Question: I want a bmp image to appear on a single page "selectadditionaltasks" but it appears on all pages. What am I doing wrong?
'''
procedure LogoOnClick(Sender: TObject);
var ResCode: Integer;
begin
end;
procedure LogoWizard();
var
BtnPanel: TPanel;
BtnImage: TBitmapImage;
begin
ExtractTemporaryFile('Logo.bmp')
BtnPanel:=TPanel.Create(WizardForm)
with BtnPanel do begin
Left:=40
Top:=250
Width:=455
Height:=42
Cursor:=crHand
OnClick:=@logoOnClick
Parent:=WizardForm
end
BtnImage:=TBitmapImage.Create(WizardForm)
with BtnImage do begin
AutoSize:=True;
Enabled:=False;
Bitmap.LoadFromFile(ExpandConstant('{tmp}')+'\Logo.bmp')
Parent:=BtnPanel
end
end;
procedure InitializeWizard();
begin
LogoWizard();
end;
'''
image example

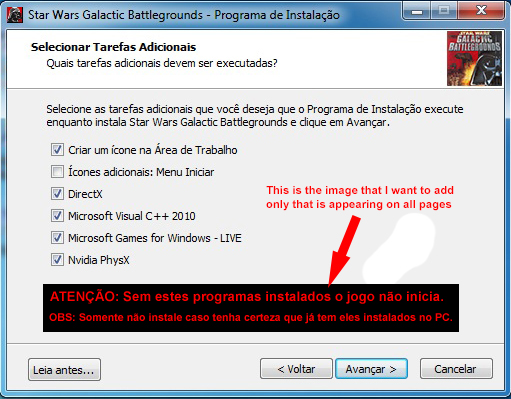
Answer: By setting a 'Parent' of your 'BtnPanel' to the 'WizardForm' you're telling, that you want that panel to be an immediate child of the whole wizard form. You'd have to change the 'BtnPanel.Parent' property to the page surface, on which you want that panel to appear.
Since you want your image to appear on the wizard page, the best I can suggest is to use just the image without an underlying panel and resize the 'TasksList' check list box, which by default covers also the bottom area of the page, where you want to place your image. And that does the following script. You may follow the <URL> of this script as well:
'''
[Setup]
AppName=My Program
AppVersion=1.5
DefaultDirName={pf}\My Program
[Files]
Source: "Logo.bmp"; Flags: dontcopy
[Tasks]
Name: associate; Description: "&Associate files"; Flags: unchecked
Name: desktopicon; Description: "Create a &desktop icon"; Flags: unchecked
[Code]
procedure LogoOnClick(Sender: TObject);
begin
MsgBox('Hello!', mbInformation, MB_OK);
end;
procedure InitializeWizard;
var
BtnImage: TBitmapImage;
begin
ExtractTemporaryFile('Logo.bmp');
BtnImage := TBitmapImage.Create(WizardForm);
with BtnImage do
begin
Parent := WizardForm.SelectTasksPage;
Bitmap.LoadFromFile(ExpandConstant('{tmp}')+'\Logo.bmp');
AutoSize := True;
Left := 0;
Top := WizardForm.SelectTasksPage.Top + WizardForm.SelectTasksPage.Height -
Height - 8;
Cursor := crHand;
OnClick := @LogoOnClick;
end;
WizardForm.TasksList.Height :=
WizardForm.TasksList.Height - BtnImage.Height - 8;
end;
'''